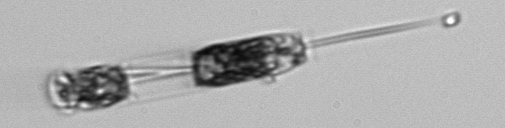
Label: Ditylum_brightwellii